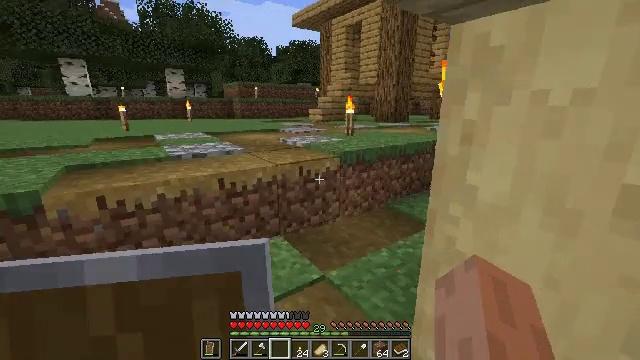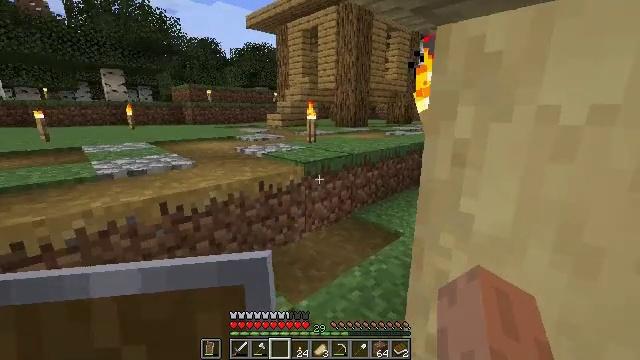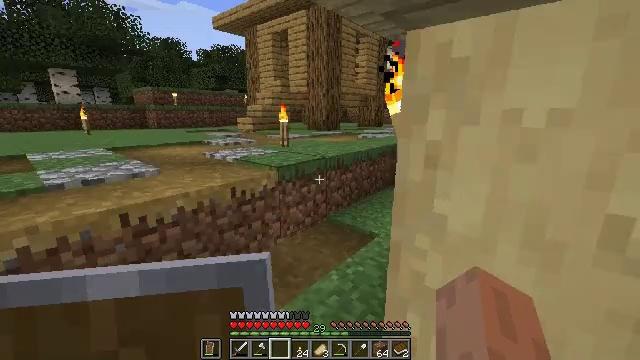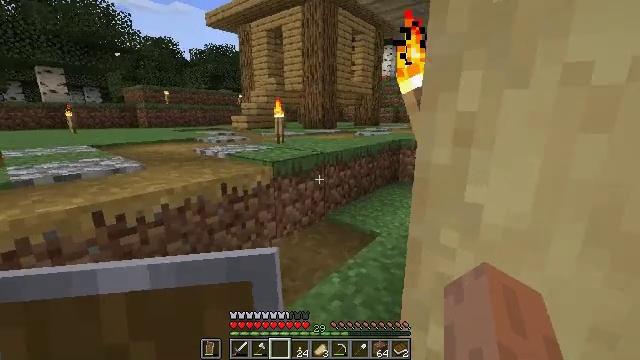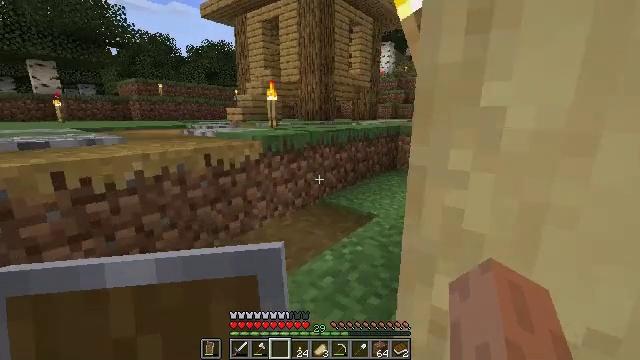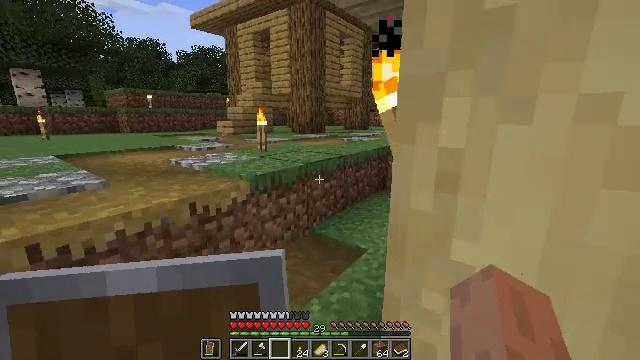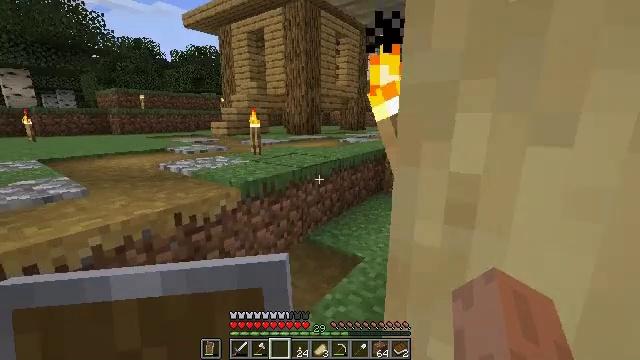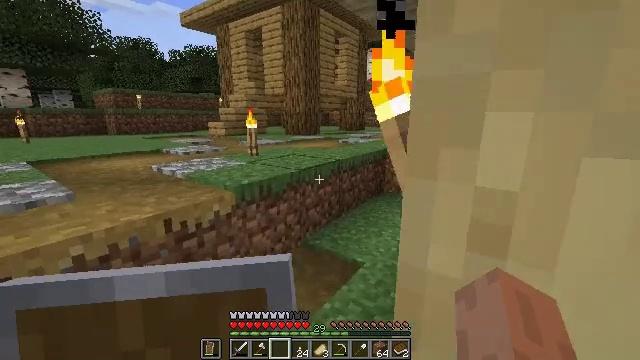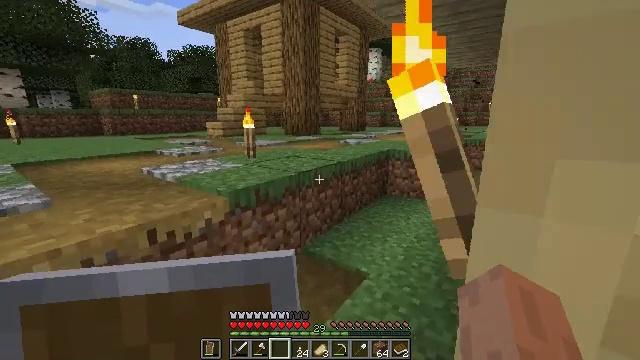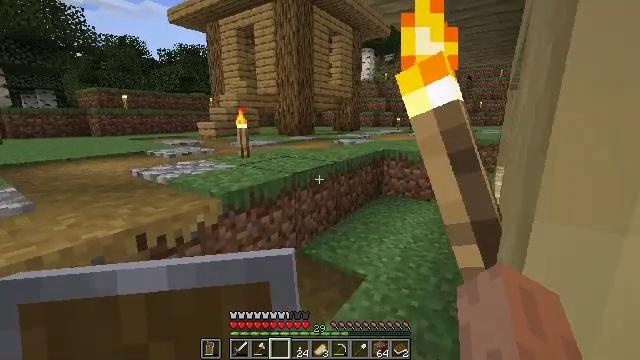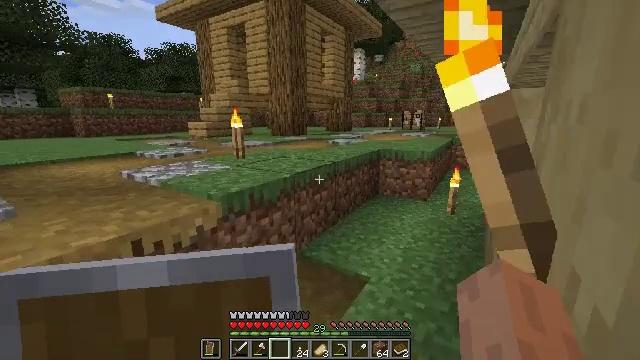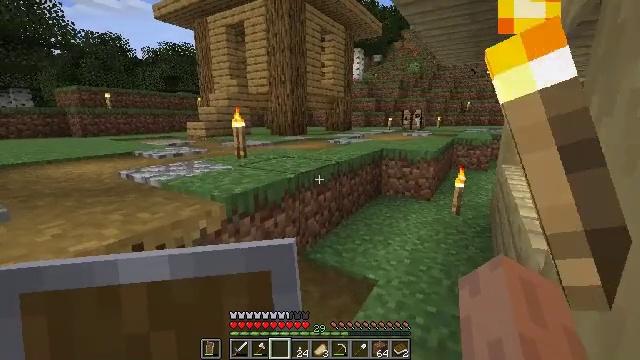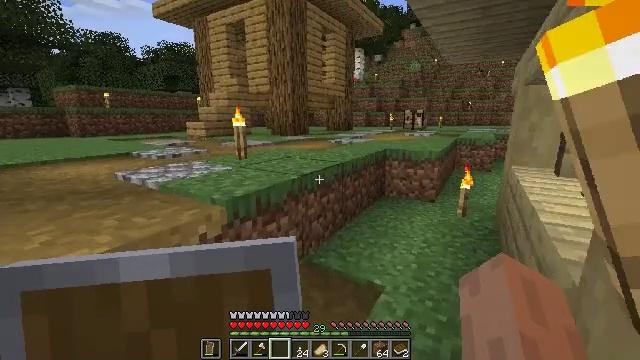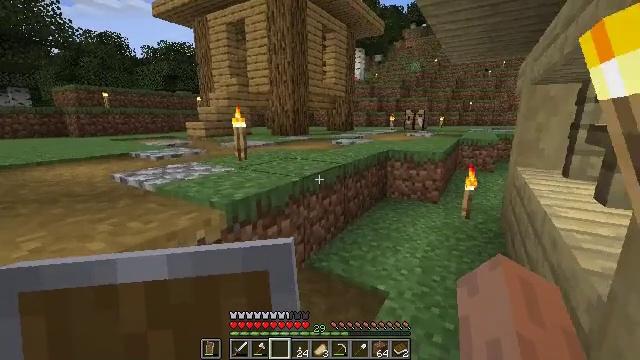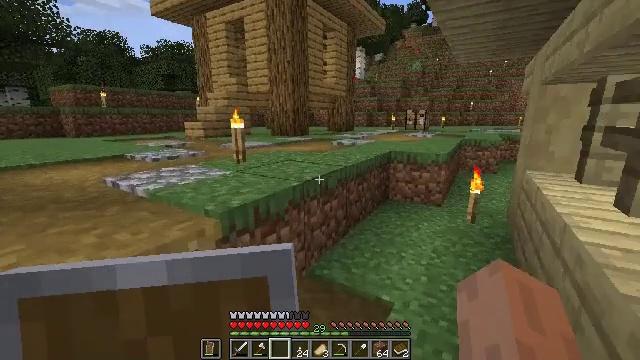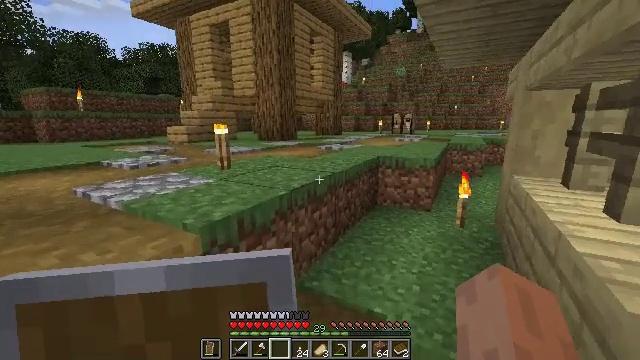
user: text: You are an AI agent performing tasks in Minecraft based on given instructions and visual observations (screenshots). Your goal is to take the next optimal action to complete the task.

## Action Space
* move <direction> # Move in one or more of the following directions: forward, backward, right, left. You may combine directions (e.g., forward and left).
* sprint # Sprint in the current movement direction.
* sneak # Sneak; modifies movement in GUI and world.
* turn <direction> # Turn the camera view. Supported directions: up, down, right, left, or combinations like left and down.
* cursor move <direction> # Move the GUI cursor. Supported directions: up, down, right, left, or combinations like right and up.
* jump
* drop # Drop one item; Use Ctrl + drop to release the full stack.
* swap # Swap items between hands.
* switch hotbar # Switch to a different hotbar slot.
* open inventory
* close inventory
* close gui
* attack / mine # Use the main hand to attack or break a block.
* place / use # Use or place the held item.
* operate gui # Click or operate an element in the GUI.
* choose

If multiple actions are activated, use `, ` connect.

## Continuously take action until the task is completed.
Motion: motion action
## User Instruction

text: Craft the fishing rod at the crafting table.
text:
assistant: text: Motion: move forward, turn right and up
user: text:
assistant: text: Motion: move forward, turn right
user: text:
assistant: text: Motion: move forward, turn right
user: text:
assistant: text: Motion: move forward
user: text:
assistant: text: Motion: move forward, turn right
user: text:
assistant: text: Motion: move forward
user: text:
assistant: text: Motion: move forward
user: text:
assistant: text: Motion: move forward
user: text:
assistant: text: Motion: move forward, turn right
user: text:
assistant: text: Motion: move forward, turn right
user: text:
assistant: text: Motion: move forward
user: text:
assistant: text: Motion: no_op
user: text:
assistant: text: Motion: no_op
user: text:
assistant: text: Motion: move forward
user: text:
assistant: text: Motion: move forward, turn right
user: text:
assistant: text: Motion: turn right
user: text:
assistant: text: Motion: move forward, turn right
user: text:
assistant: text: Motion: move forward, turn right
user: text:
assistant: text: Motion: move forward
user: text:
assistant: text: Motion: move forward
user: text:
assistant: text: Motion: move forward
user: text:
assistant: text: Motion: move forward
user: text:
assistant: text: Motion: move forward
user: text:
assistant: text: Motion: move forward
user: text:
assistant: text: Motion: move forward
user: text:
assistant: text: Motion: move forward
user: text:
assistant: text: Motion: move forward
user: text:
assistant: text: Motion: move forward
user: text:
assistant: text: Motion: move forward
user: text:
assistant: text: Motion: move forward, jump